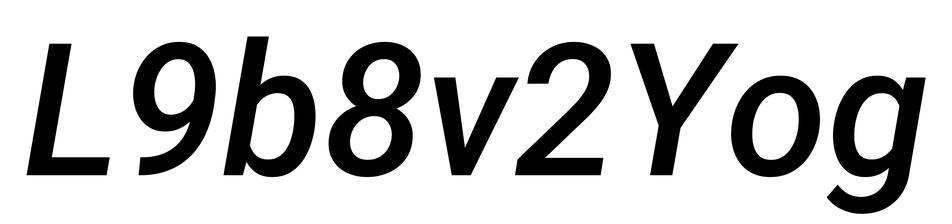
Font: Roboto-Italic_Medium_Italic